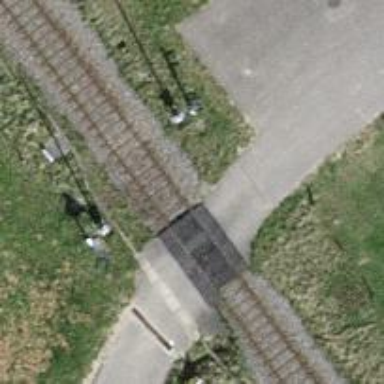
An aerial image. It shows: Railway level crossing.